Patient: sex F, age 63
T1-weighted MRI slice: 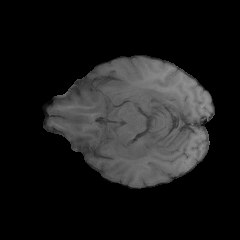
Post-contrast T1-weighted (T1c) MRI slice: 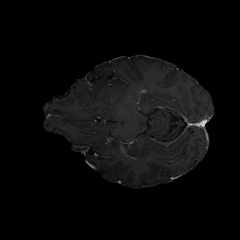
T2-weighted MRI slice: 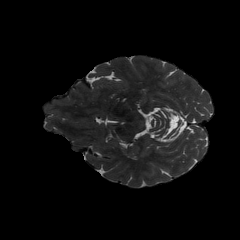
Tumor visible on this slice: no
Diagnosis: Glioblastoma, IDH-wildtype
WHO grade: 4